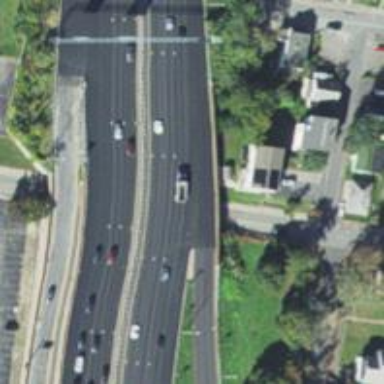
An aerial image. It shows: Motorway bridge with asphalt surface.